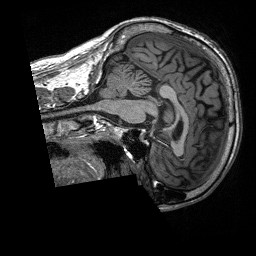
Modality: T1w
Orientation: sagittal
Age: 52
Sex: male
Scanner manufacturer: siemens
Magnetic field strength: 3 T
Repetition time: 2.4 s
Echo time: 0.00226 s